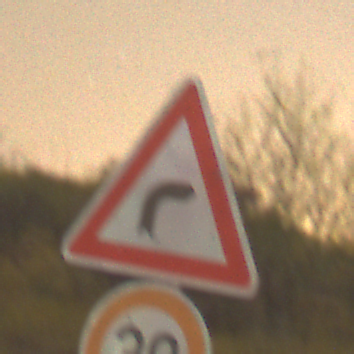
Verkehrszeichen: KurveRechts
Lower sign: Geschwindigkeit30
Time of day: Night
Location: Outdoor (Nature)
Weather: Clear
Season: NotSpecified
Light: Natural